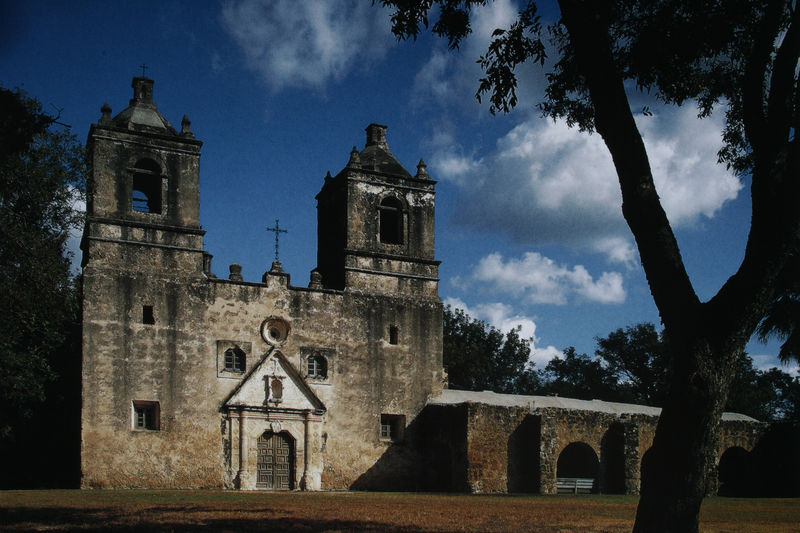
Titel: Fassade
Standort: San Antonio (Texas)
Institution: Church of the Mission Nuestra Señora de la Purísima Conceptión
Schlagwörter: baum, blau, blätter, dunkel, gestein, himmel, laub, schatten, weiß, wolken, bäume, dreieck, grün, landschaft, ocker, abend, braun, fenster, frankreich, grau, hell, holz, licht, pfeiler, schwarz, säulen, tür, anlage, dach, gebäude, gras, haus, rasen, schloss, wiese, wolke, beige, alt, architektur, barock, stein, bild, baumstamm, gitter, kirche, sonne, pflanzen, england, wald, turm, spanien, sommer, bogen, fassade, zwei, sonnenlicht, giebel, mauer, massiv, platz, bank, pilaster, rundbogen, symmetrie, tor, zinnen, anbau, foto, fotografie, photographie, bögen, eingang, ruine, spanisch, burg, glockenturm, kloster, kreuz, türme, ruß, mauerwerk, symmetrisch, arkaden, kathedrale, photo, fries, dreiecksgiebel, gemäuer, portal, pforte, glocke, farbfoto, rosette, untersicht, mauern, vergittert, rundbögen, romanik, doppelturm, balu, aquädukt, astgabel, glocken, zinne, bauwerk, kreuzgang, holztür, schottland, doppeltürme, zweiturmfassade, romanisch, westfassade, westtürme, gotteshaus, lateinamerika, nebengebäude, ecktürme, geläut, glockentürme, doppelturmfassade, südeuropa, osteuropa, südamerika, teins, freistehend, verwittert, krichenfassade, westansicht, prtal, tinnen, kathedral, kreuzh, glockentur